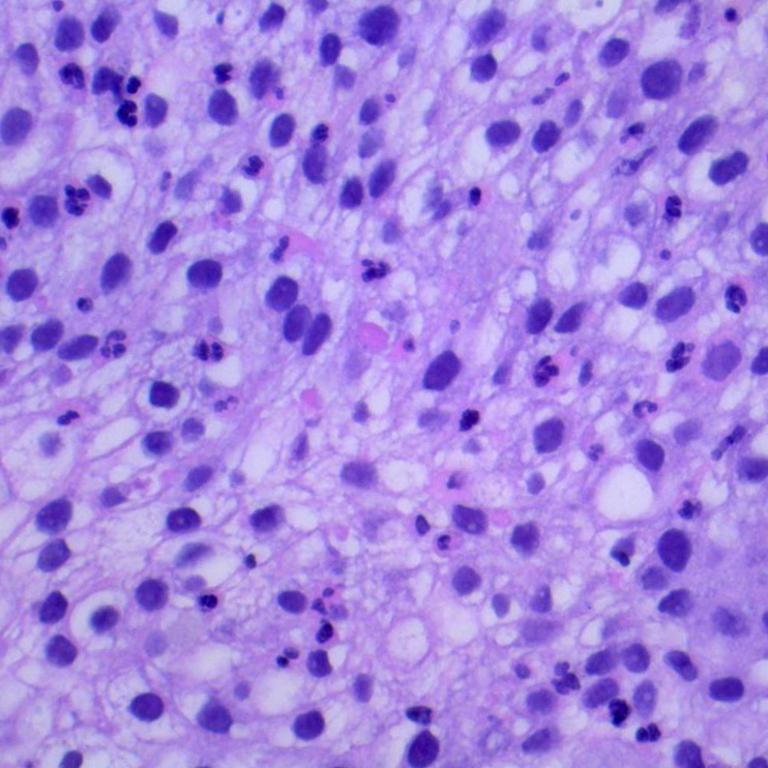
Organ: lung
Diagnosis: squamous carcinomas